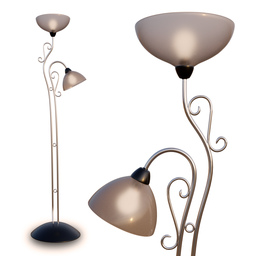
Label: lighting